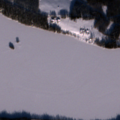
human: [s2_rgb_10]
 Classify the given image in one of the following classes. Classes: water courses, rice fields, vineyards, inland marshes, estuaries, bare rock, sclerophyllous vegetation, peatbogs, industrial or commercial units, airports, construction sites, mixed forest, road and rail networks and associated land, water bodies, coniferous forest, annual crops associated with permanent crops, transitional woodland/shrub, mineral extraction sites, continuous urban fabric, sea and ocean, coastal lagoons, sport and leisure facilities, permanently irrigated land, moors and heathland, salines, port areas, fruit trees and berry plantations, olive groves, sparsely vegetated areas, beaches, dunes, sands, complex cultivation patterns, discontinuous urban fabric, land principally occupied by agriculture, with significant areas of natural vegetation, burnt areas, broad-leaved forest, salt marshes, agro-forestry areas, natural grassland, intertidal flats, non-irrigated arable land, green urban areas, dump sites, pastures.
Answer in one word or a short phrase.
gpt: land principally occupied by agriculture, with significant areas of natural vegetation, coniferous forest, mixed forest, water bodies